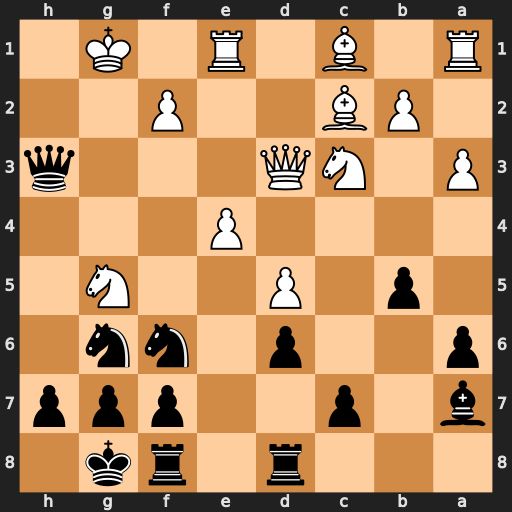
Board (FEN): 3r1rk1/b1p2ppp/p2p1nn1/1p1P2N1/4P3/P1NQ3q/1PB2P2/R1B1R1K1
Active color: b
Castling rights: -
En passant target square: -
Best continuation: Bxf2+ Kxf2 Ng4+